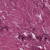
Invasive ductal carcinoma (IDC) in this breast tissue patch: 0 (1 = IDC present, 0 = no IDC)